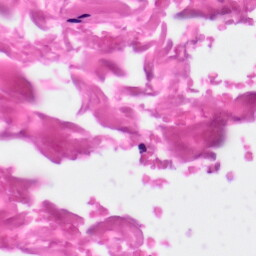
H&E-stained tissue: Skin